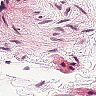
Metastatic tissue present: no